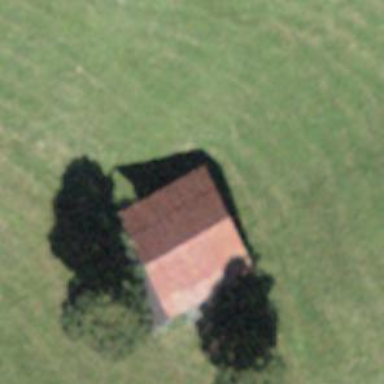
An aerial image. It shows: Barn.